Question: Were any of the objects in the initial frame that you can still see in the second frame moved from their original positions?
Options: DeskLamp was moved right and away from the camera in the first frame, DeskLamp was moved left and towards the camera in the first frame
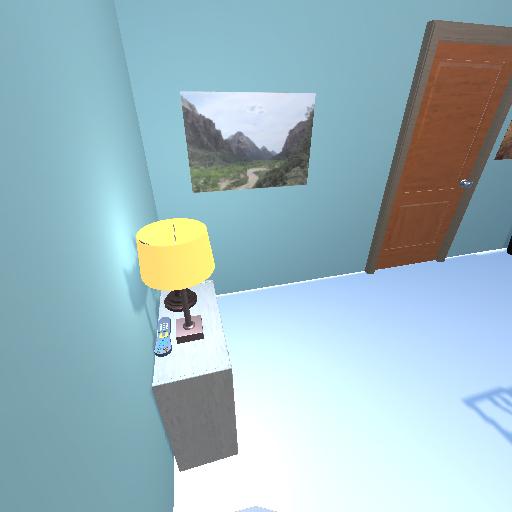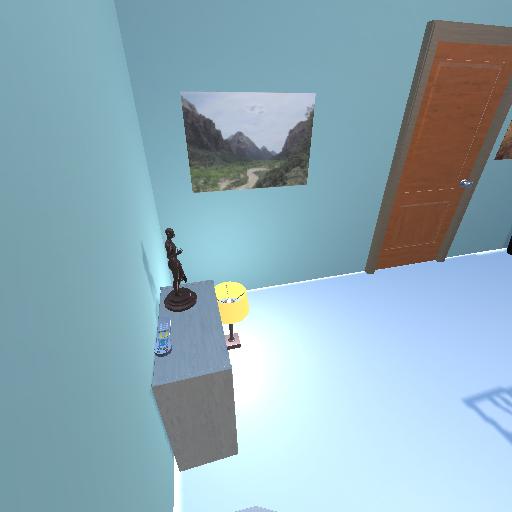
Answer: DeskLamp was moved right and away from the camera in the first frame